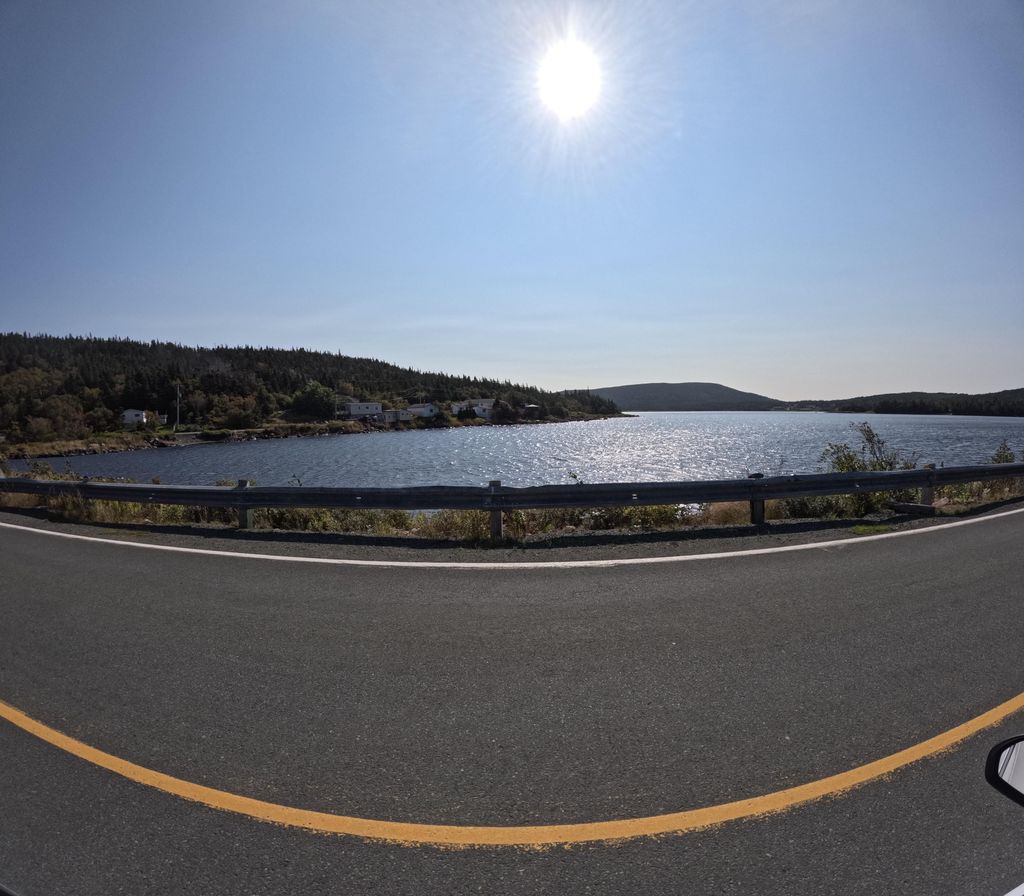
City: st_johns